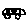
Label: car